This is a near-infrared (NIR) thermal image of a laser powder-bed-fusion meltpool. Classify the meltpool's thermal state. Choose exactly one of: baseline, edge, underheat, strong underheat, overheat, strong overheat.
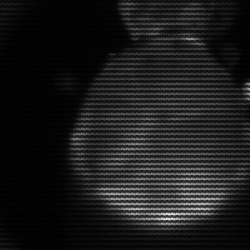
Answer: edge